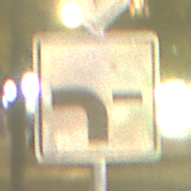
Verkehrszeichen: VerlaufVorfahrtsstrasse6
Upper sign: Vorfahrtsstrasse
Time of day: Night
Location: Outdoor (Urban)
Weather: Clear
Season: NotSpecified
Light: Artificial